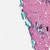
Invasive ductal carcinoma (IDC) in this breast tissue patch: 0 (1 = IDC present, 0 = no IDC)